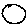
Label: moon